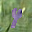
Label: 4